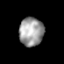
Tissue: prostate
Cell type: Myeloid cells
Senescence score: 0.2405
Nuclear area (px): 684
Mean DAPI intensity: 157.335